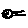
Label: moon